Question: As part of a larger project i'm trying to draw basic shapes on a QPixmap but the generated image always appears blurry ie. the circle is not a pure red circle, the edges are blurred and the colour is not true red as expected. This becomes an issue later on with what I need the image for. Here's the relevant code snippet, i've played around with antialiasing options and render hints but i've not had any luck. Any help would be much appreciated!
'''
QPixmap pixmap(QSize(300,300));
QPainter painter( &pixmap);
painter.setRenderHint(QPainter::Antialiasing);
painter.setRenderHint(QPainter::SmoothPixmapTransform);
painter.fillRect( QRectF(0, 0, 300, 300),Qt::white);
painter.setPen(Qt::red);
painter.drawEllipse( QPoint(150,150), 75, 75);
painter.setPen(Qt::green);
QLineF line(30, 30, 30, 270);
painter.drawLine(line);
pixmap.save("test1.jpg", "jpg", 100);
'''
I've been asked to include an image to show the issue, here's a close up of the image which shows the green line not being true green and the red circle not being true red and with blurred edges.

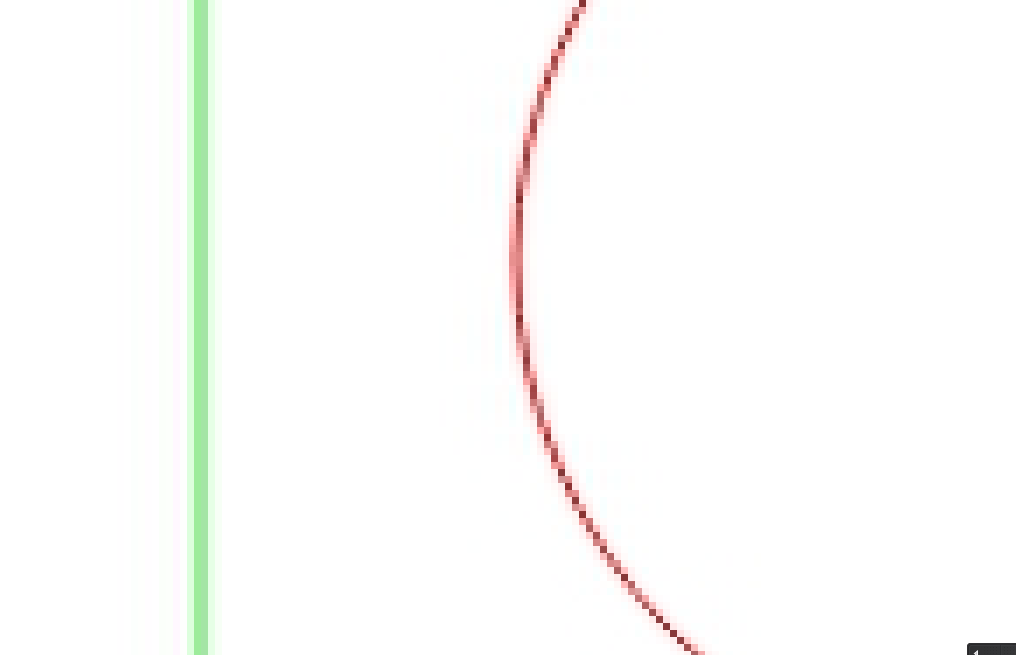
Answer: The problem that you have with the red color is that Qt by default uses chroma color subsampling (2x2 blocks) when saving to JPG format.
The only way to avoid this problem is using another format. Saving the same image with format returns a pure red circle (255,0,0).
Regarding to the blurry circle, it occurs because of 'QPainter::Antialiasing' . In your case, not using any shows a sharp image. Below you can see your image with pure red color (PNG format) and sharp edges (not ). Take into account that the blurriest approach will be using 'QPainter::Antialiasing' so avoid it if you are aiming to image sharpeness. Depending on your needs you could try 'QPainter::HighQualityAntialiasing' <URL>, but nothing else.